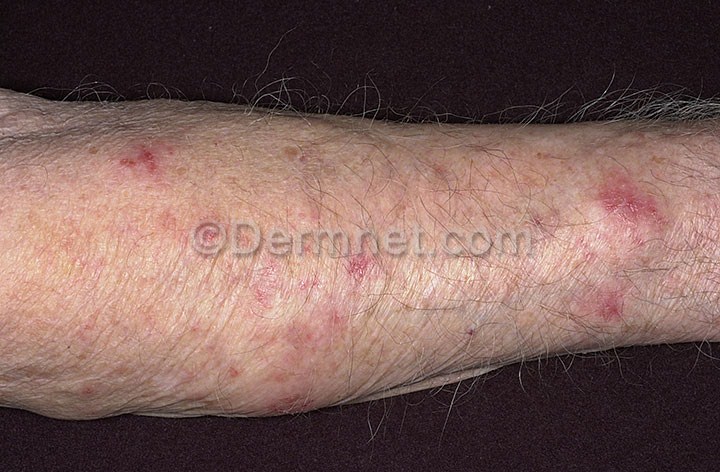
Disease: Eczema Photos